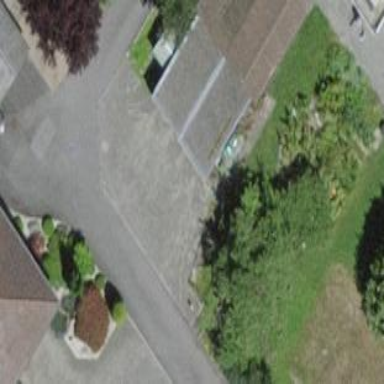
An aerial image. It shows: Garage.